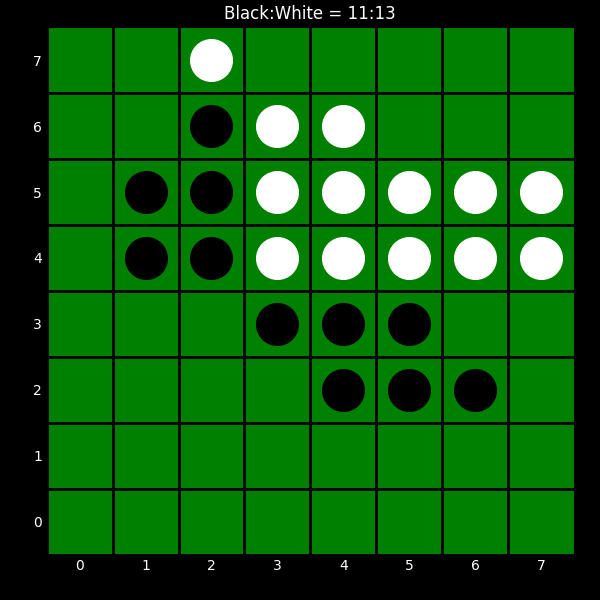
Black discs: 11
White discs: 13